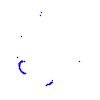
Particle: proton